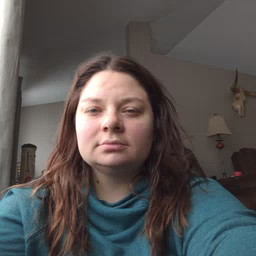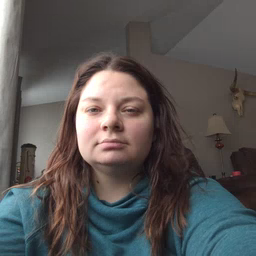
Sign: mad